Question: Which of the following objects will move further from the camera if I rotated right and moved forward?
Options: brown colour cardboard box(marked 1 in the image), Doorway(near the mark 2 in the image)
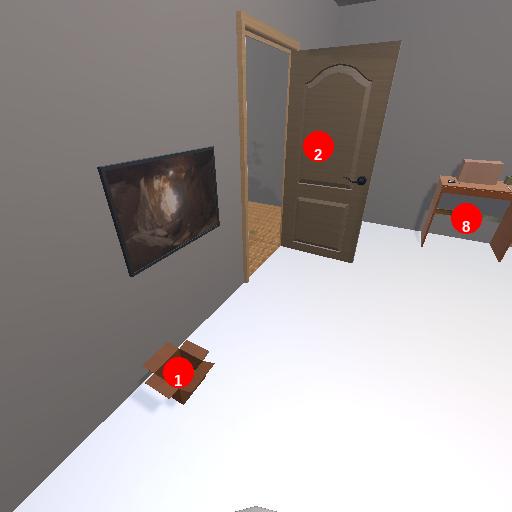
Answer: brown colour cardboard box(marked 1 in the image)